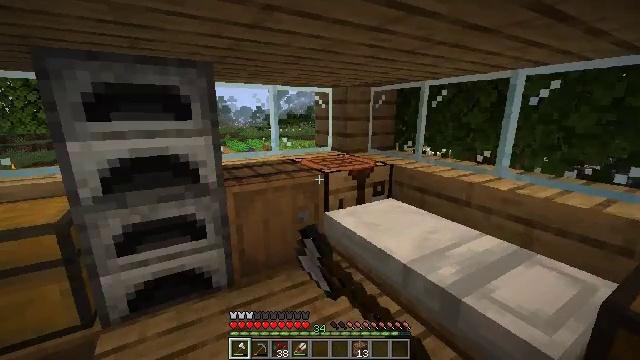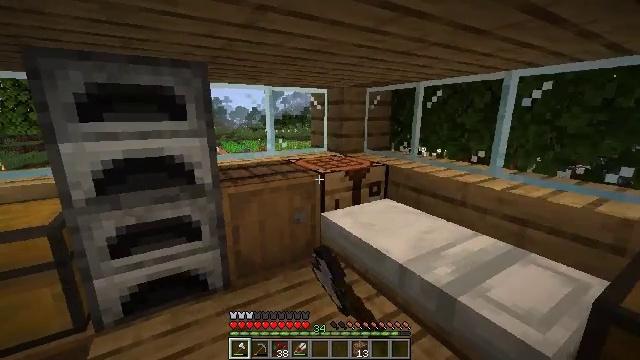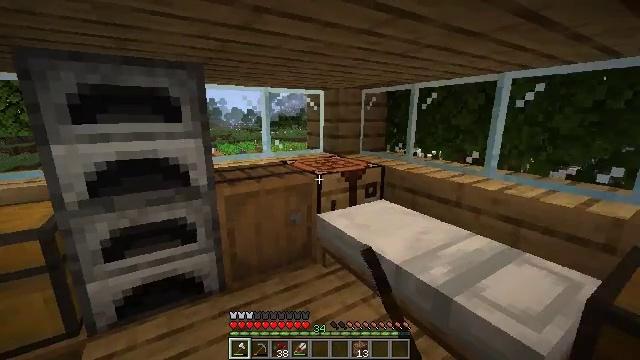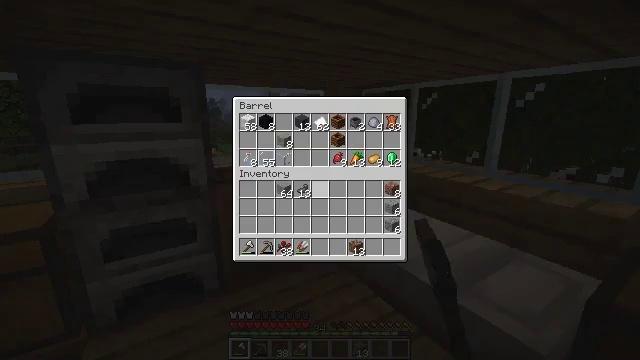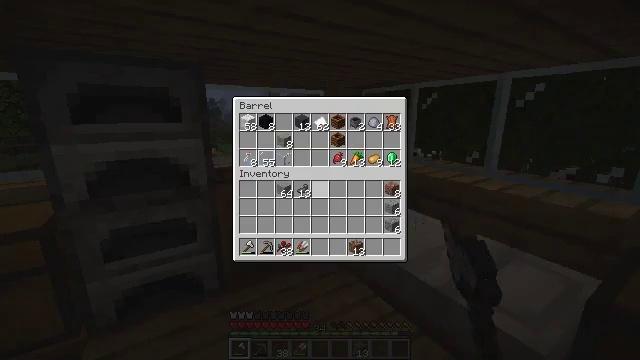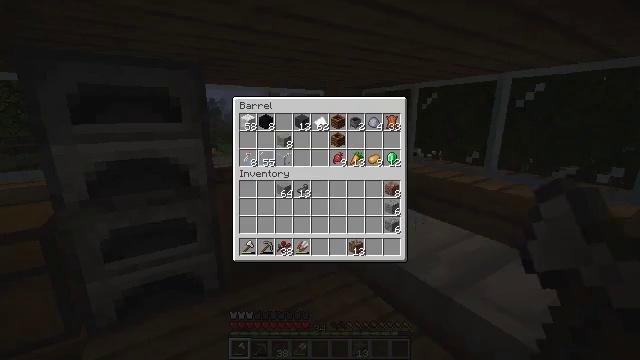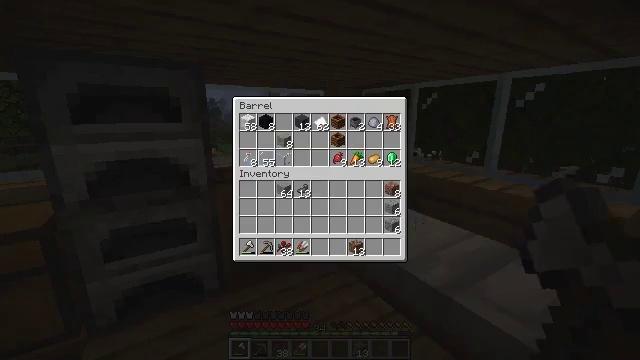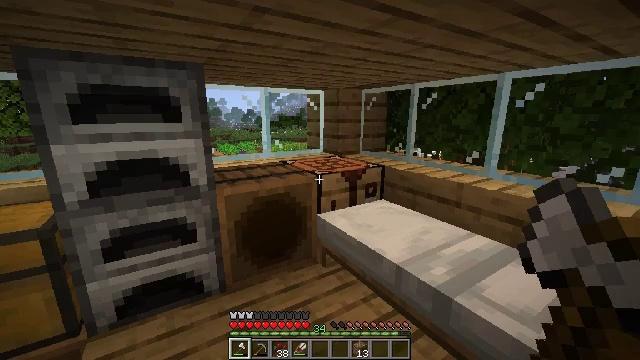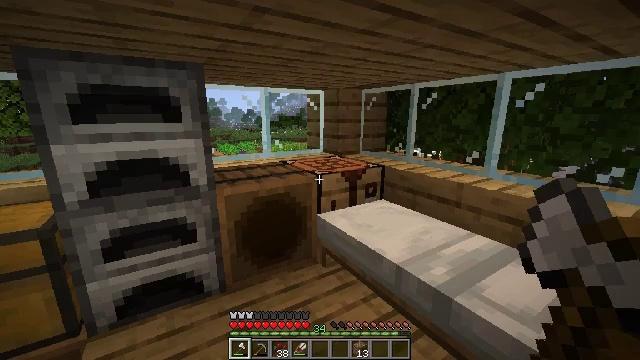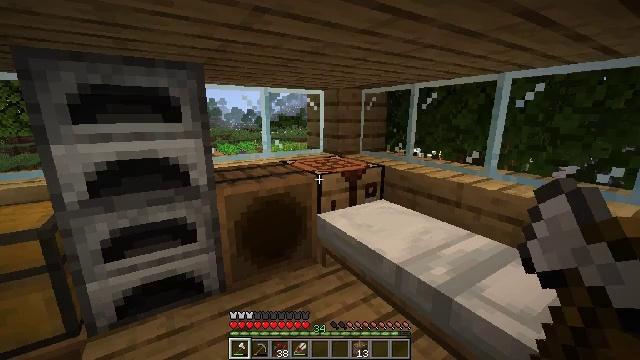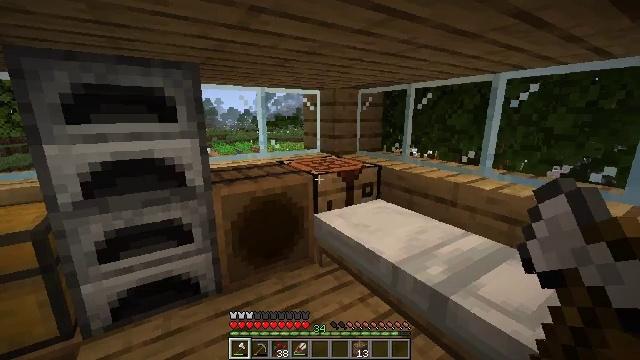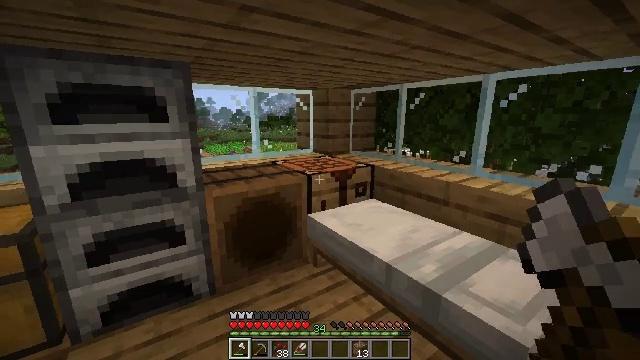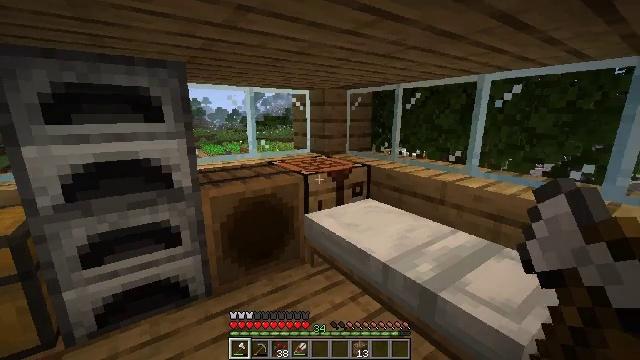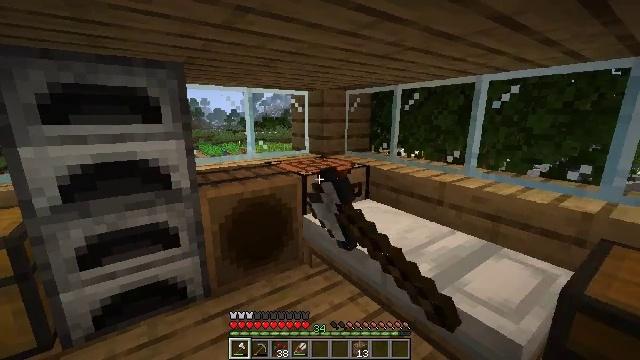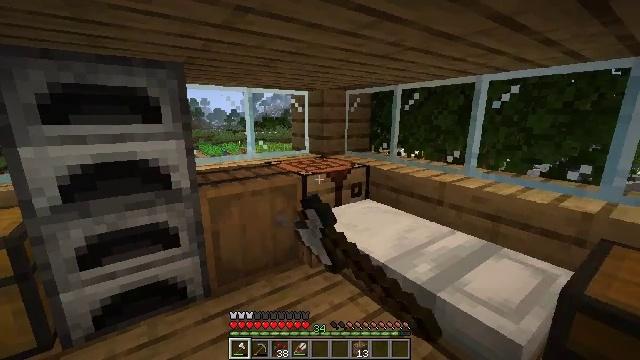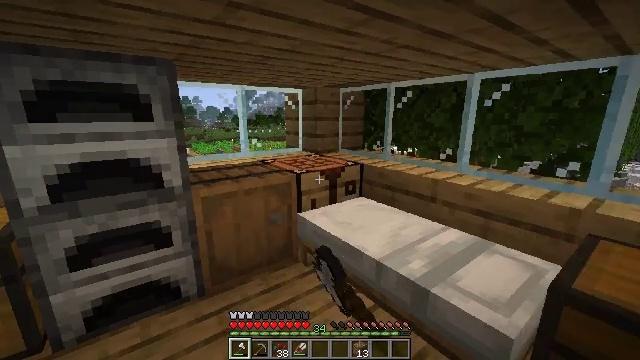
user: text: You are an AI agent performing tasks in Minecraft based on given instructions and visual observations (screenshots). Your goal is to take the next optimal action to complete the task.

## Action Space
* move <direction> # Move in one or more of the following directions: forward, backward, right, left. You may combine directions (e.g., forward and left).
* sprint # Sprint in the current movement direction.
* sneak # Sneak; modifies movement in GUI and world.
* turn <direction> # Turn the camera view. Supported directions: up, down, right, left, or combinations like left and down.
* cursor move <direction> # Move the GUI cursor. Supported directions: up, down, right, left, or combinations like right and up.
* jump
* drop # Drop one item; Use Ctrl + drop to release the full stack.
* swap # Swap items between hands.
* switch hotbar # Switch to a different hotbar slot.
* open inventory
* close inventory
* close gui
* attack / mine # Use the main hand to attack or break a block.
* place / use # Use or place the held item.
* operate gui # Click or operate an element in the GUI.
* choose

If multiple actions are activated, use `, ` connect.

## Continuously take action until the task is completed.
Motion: motion action
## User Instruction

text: Produce black dye using the crafting table.
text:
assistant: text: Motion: no_op
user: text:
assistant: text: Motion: no_op
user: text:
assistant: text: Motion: open gui
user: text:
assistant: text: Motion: no_op
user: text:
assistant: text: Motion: no_op
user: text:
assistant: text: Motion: no_op
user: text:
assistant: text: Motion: no_op
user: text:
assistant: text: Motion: close gui
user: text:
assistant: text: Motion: open inventory
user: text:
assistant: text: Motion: no_op
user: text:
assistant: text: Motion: turn right
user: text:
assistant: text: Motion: use / place
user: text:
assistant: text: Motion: use / place
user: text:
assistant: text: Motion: use / place
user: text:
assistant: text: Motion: turn right
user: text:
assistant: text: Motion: no_op
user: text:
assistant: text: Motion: no_op
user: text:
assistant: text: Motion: no_op
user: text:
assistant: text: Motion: no_op
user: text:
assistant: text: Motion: no_op
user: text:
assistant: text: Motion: no_op
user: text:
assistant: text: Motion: no_op
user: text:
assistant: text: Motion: cursor move left and up
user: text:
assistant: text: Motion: cursor move left and up
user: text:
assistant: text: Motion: cursor move left and up
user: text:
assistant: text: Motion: no_op
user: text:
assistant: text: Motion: no_op
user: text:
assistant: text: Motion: no_op
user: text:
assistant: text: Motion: cursor move down
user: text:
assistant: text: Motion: no_op